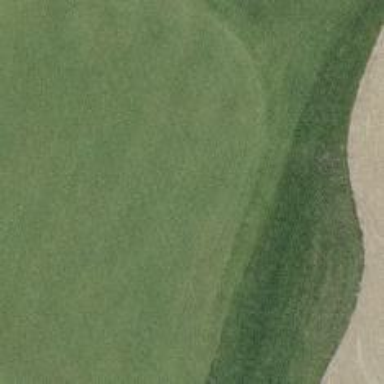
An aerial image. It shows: Green golf area with grass land use.